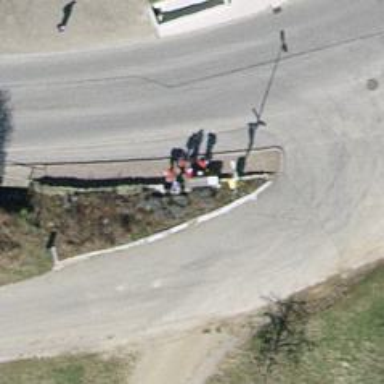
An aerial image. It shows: Bus stop with platform for public transport.